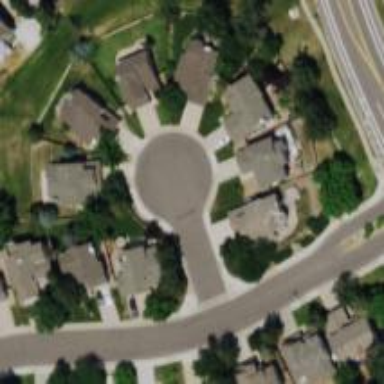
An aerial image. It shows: Circle designated as turning point on the road.